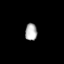
Tissue: lung
Cell type: Endothelial cells
Senescence score: 0.6973
Nuclear area (px): 200
Mean DAPI intensity: 177.12